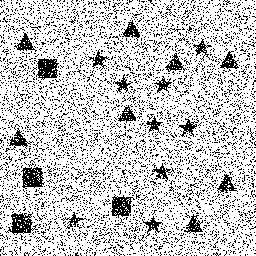
Squares: 4
Triangles: 8
Stars: 9
Total shapes: 21